Question: I create a UITableView in code using the following:
'''
// no xib
tableView = new UITableView(
new RectangleF(0,0, this.View.Frame.Width, this.View.Frame.Height),
UITableViewStyle.Grouped);
tableView.Delegate = new VideoLibraryTVDelegate();
tableView.DataSource = new VideoLibraryTableViewDataSource(this);
tableView.AutoresizingMask = UIViewAutoresizing.FlexibleWidth |
UIViewAutoresizing.FlexibleHeight;
tableView.BackgroundColor = UIColor.FromPatternImage(this.backgroundImage);
tableView.SeparatorStyle = UITableViewCellSeparatorStyle.SingleLine;
tableView.SizeToFit ();
tableView.Frame = new RectangleF (0, 0, this.View.Frame.Width, this.View.Frame.Height);
this.View.AddSubview(tableView);
'''
The resulting UITableView has a visual artifact:

The row height is done with
'''
public override float GetHeightForRow (UITableView tableView, NSIndexPath indexPath)
{
return tableView.RowHeight * 2.0f;
}
'''
How do I get rid of the extra lines over the table cells?
: Turns out the problem was that I defined the container controller to inherit from UITableViewController rather than UIViewController. With the code in the original question this problem would not have been evident.
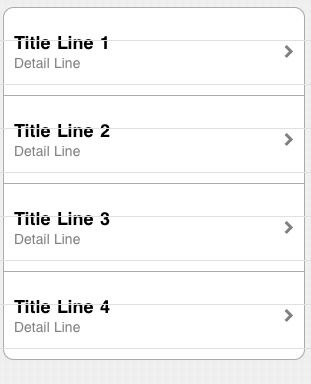
Answer: Turns out the problem was that I defined the container controller to inherit from 'UITableViewController' rather than 'UIViewController'. With the code in the original question this problem would not have been evident.